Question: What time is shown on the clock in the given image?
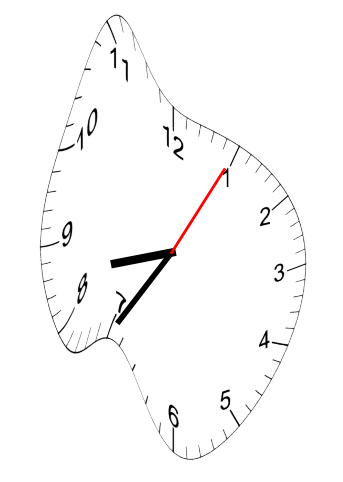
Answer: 08:35:05